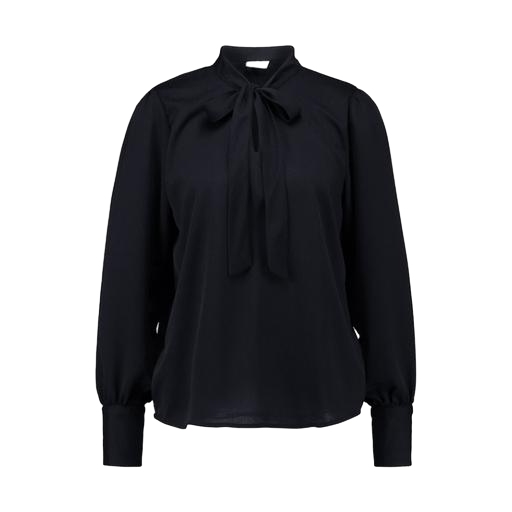
black becca tie neck long sleeve shirt, black dana tie neck blouse, tie-neck blouse, white background